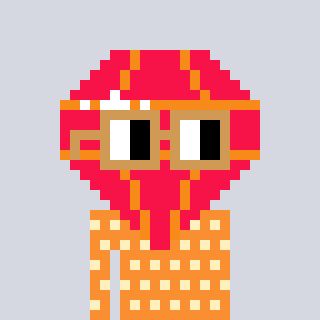
a pixel art character with square brown glasses, a red diamond-shaped head and a orange-colored body on a cool background